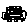
Label: car